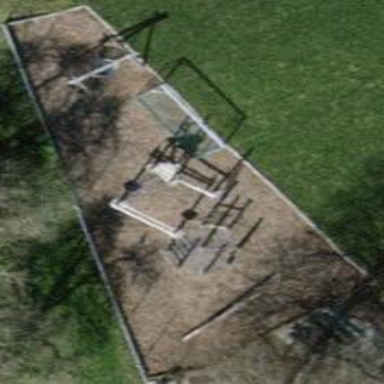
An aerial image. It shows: Playground area for leisure activities on the land.